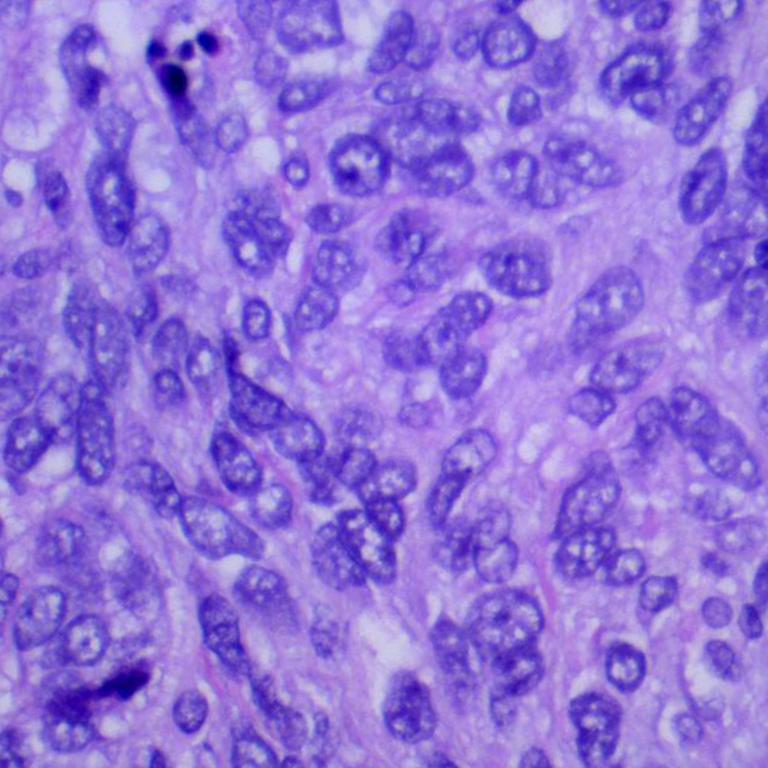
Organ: lung
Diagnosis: squamous carcinomas